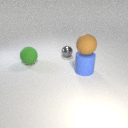
small gray metal sphere behind large blue rubber cylinder